Interaction volume radius: 10 \u00c5
Interaction volume height: 10 \u00c5
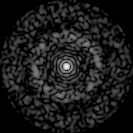
Disorder parameter: 0.8826